Question:
Layout 0 shows how I can achieve this layout with a simplified view of the css.
I need help / suggestions / ideas on how to created layouts 1 and 2.
The blocks can be rendered in any order and they are fixed width (either 25% or 50% respectively - as in layout 0)...spanner in the works is they dont have a predefined height.
I would much prefer a css only solution each layout will have its own parent/container div so if positioning is best for one row and floating better for another then so be it.
Answers on a postcard... thanks all
P.S. can I avoid answers that refer me to js librarys like <URL> for example...
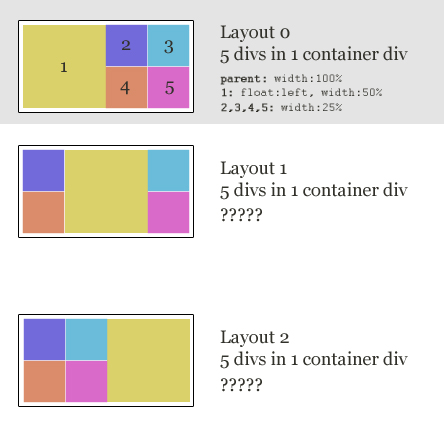
Answer: I'd wrap 2 columns in a div (2 small divs in 1 big with 'width: 25%') and make them all 'float: left' (except divs which are wrapped).